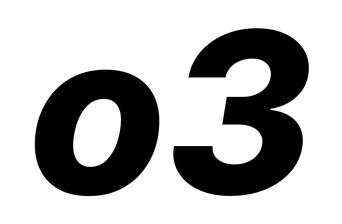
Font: Inter-Italic_ExtraBold_Italic